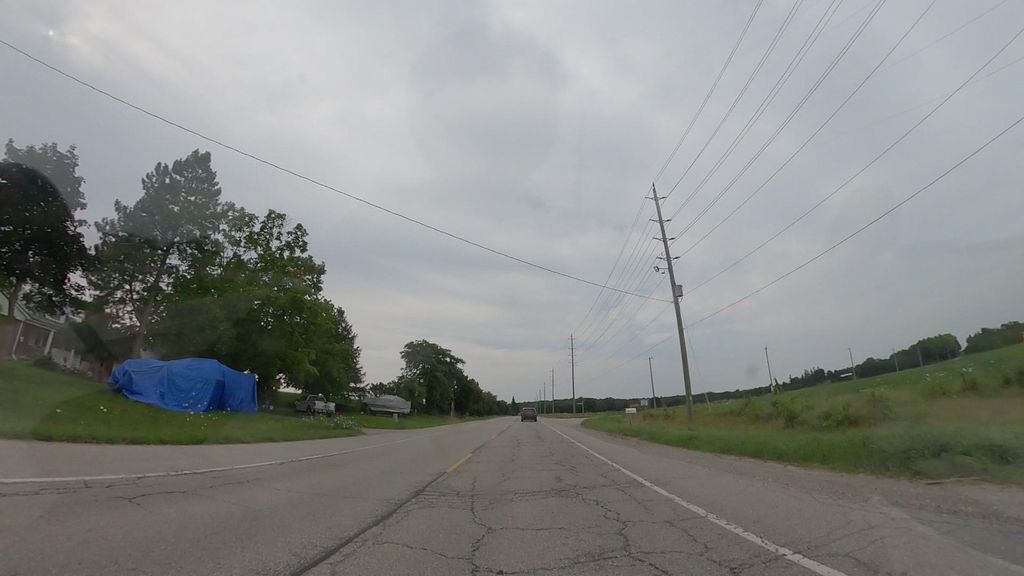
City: kitchener-waterloo